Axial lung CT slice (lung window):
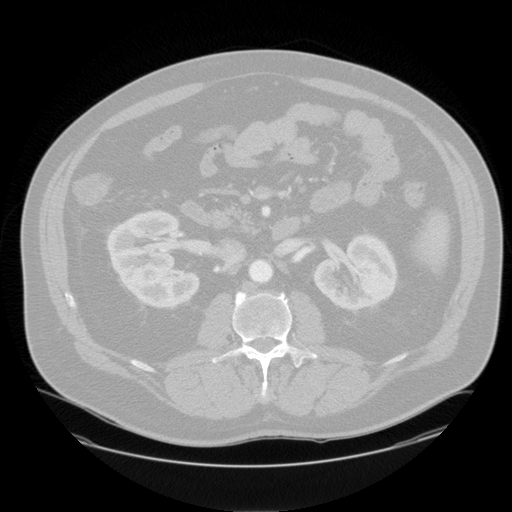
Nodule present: no